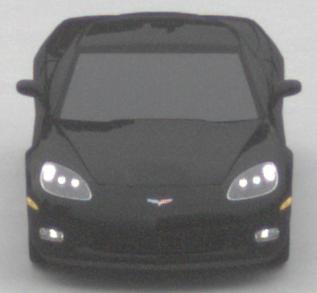
Make: Chevrolet
Model: Corvette Coupé
Detailed model: Corvette (C6) Coupé
Model produced from: 2005/02
Model produced until: 2008/03
Doors: 3
Color: black
Road condition: dry road
Daytime: morning or afternoon
Contrast: low contrast